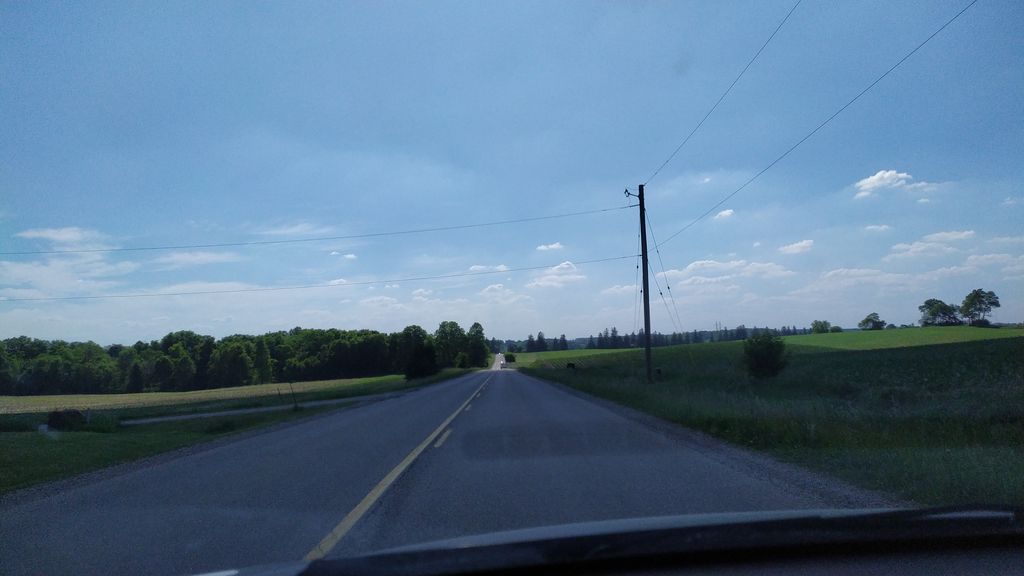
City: kitchener-waterloo